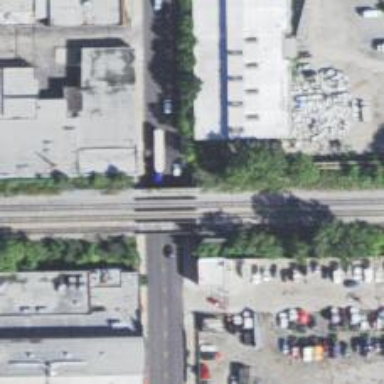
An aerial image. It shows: Abandoned railway bridge with siding.